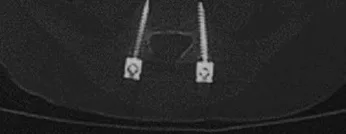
The CT scan of the L5 segment image (b) showed that the pedicle screws are well positioned on both sides.
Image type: radiology (ct)